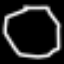
Label: octagon